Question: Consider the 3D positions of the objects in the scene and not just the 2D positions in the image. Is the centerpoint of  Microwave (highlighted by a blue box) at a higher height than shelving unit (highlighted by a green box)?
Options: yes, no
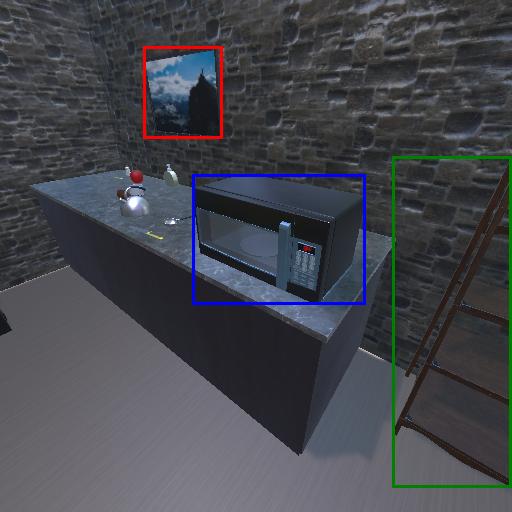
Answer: yes